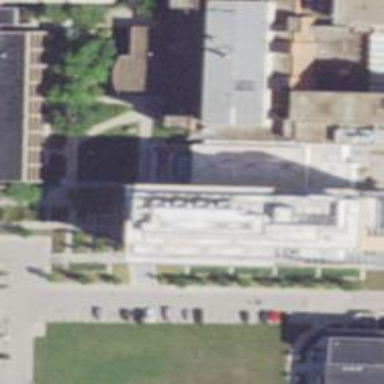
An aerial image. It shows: View of university building.